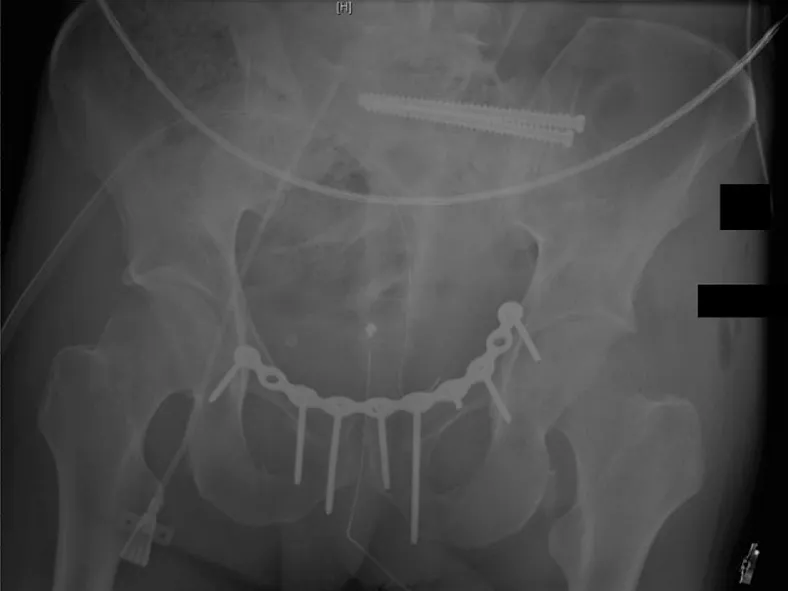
Pelvic anteroposterior X-rays taken after surgery.
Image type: radiology (x_ray)